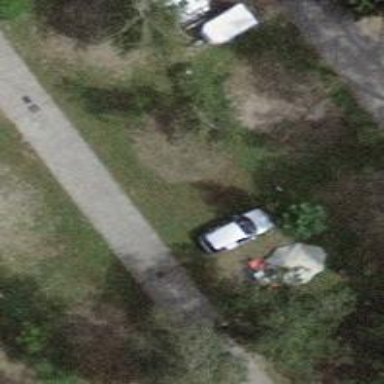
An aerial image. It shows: Camping pitch for tourists.